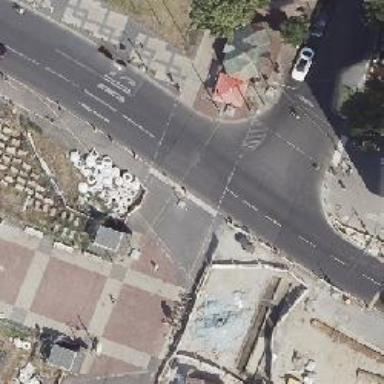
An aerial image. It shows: Footway crossing with traffic signals.